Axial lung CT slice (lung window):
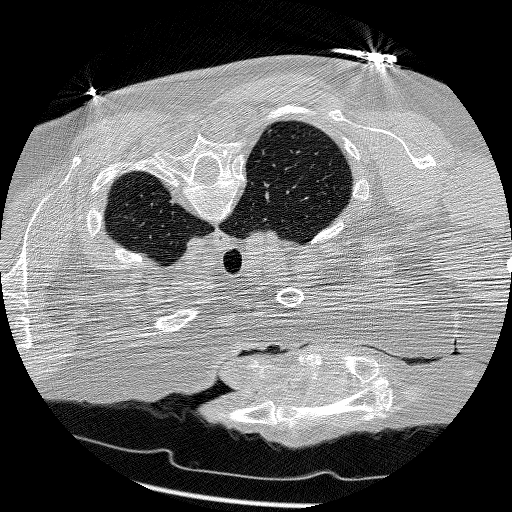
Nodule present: no